Question: My probel is that images in my Gallery are bleeding in into each other once I begin scrolling towards the next image.
I am using a 'android.widget.Gallery' connected to a custom adapter I extended from 'BaseAdapter'.
The adapter's GetView() method is like this
'''
public View getView(int position, View convertView, ViewGroup parent) {
ImageView i = new ImageView(mContext);
if (mImageBitmap != null && position < mImageBitmap.length)
i.setImageBitmap(mImageBitmap[position]);
return i;
'''

}
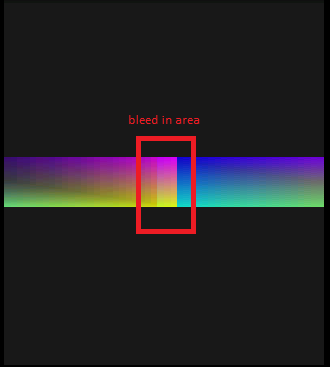
Answer: I actually found the solution to my problem. In getView(), the ImageView I was returning had no background and thus the ImageViews would overlap. I set the background of the ImageView to black before returning it and it looks great